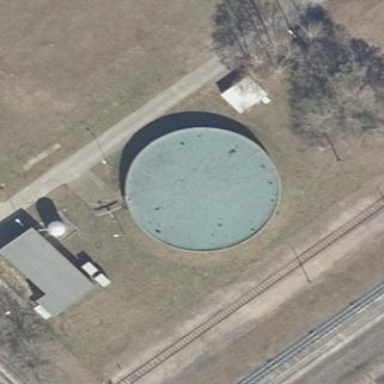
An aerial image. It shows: Storage tank which is man-made.